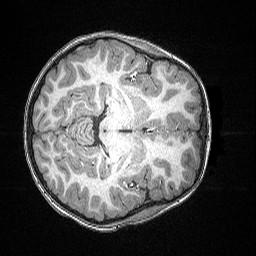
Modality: T1w
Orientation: axial
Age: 83
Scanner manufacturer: siemens
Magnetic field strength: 3 T
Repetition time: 2.5 s
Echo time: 0.00347 s